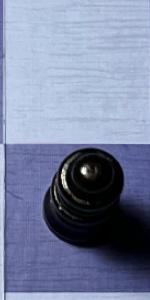
Label: Queen_Black